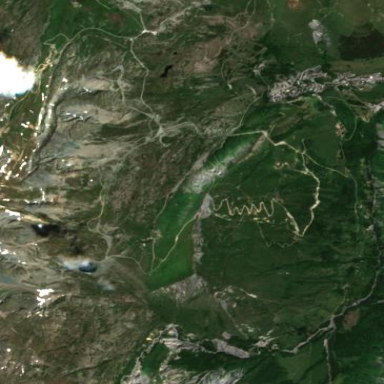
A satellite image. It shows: Classic downhill ski slope.